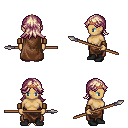
a pixel art fantasy rpg character, female body template, human, tanned skin, brown cape, robe skirt, white blonde loose hair, bronze tiara, leather bracers, black shoes, spear, four views (front, back, left, right), 2x2 character sprite sheet, small pixel art, hard edges, no anti-aliasing